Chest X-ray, AP view. Patient: 60 years old, sex M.
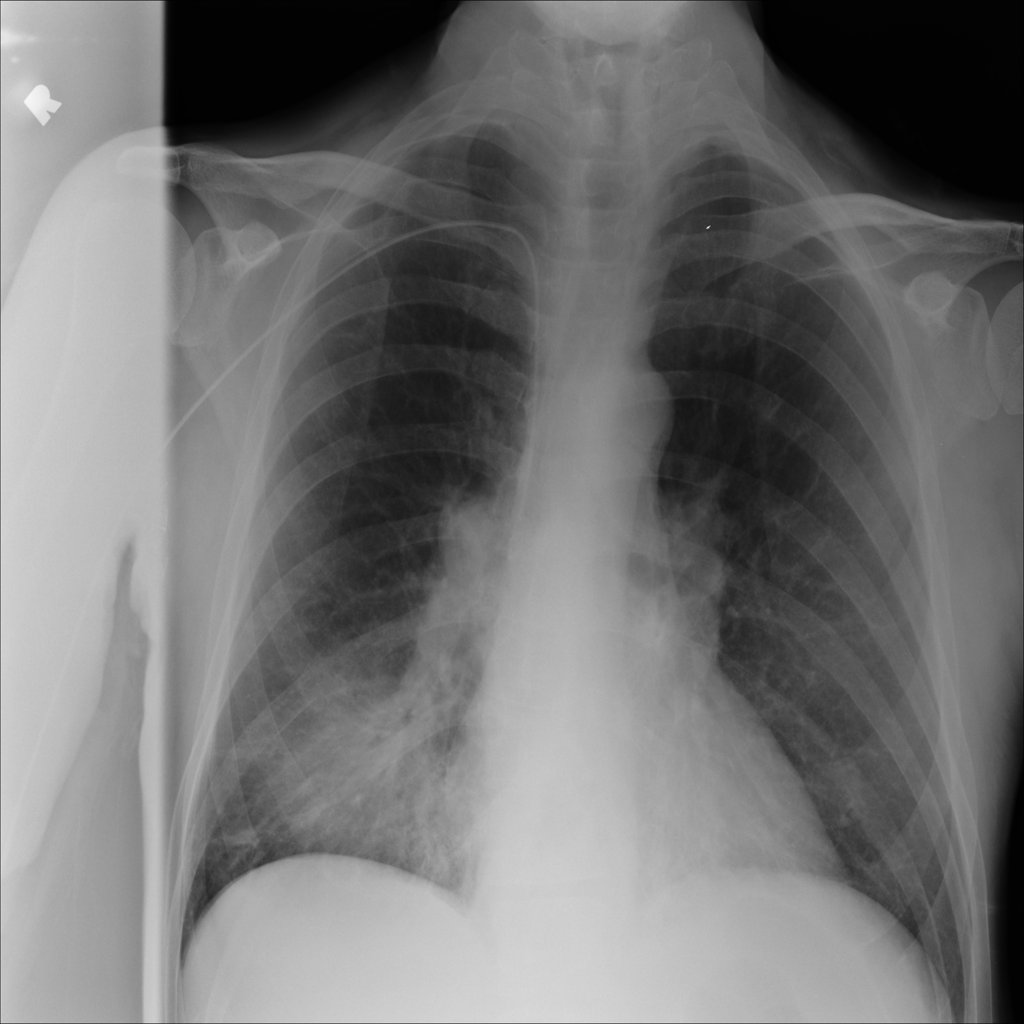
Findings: No Finding